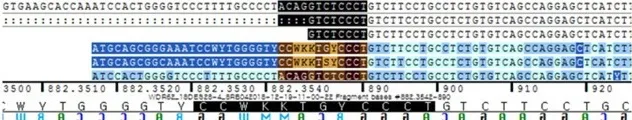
Reverse DNA sequence chromatography for the patient and her parents. (A) c.883-4_890del.
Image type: chart (chart)